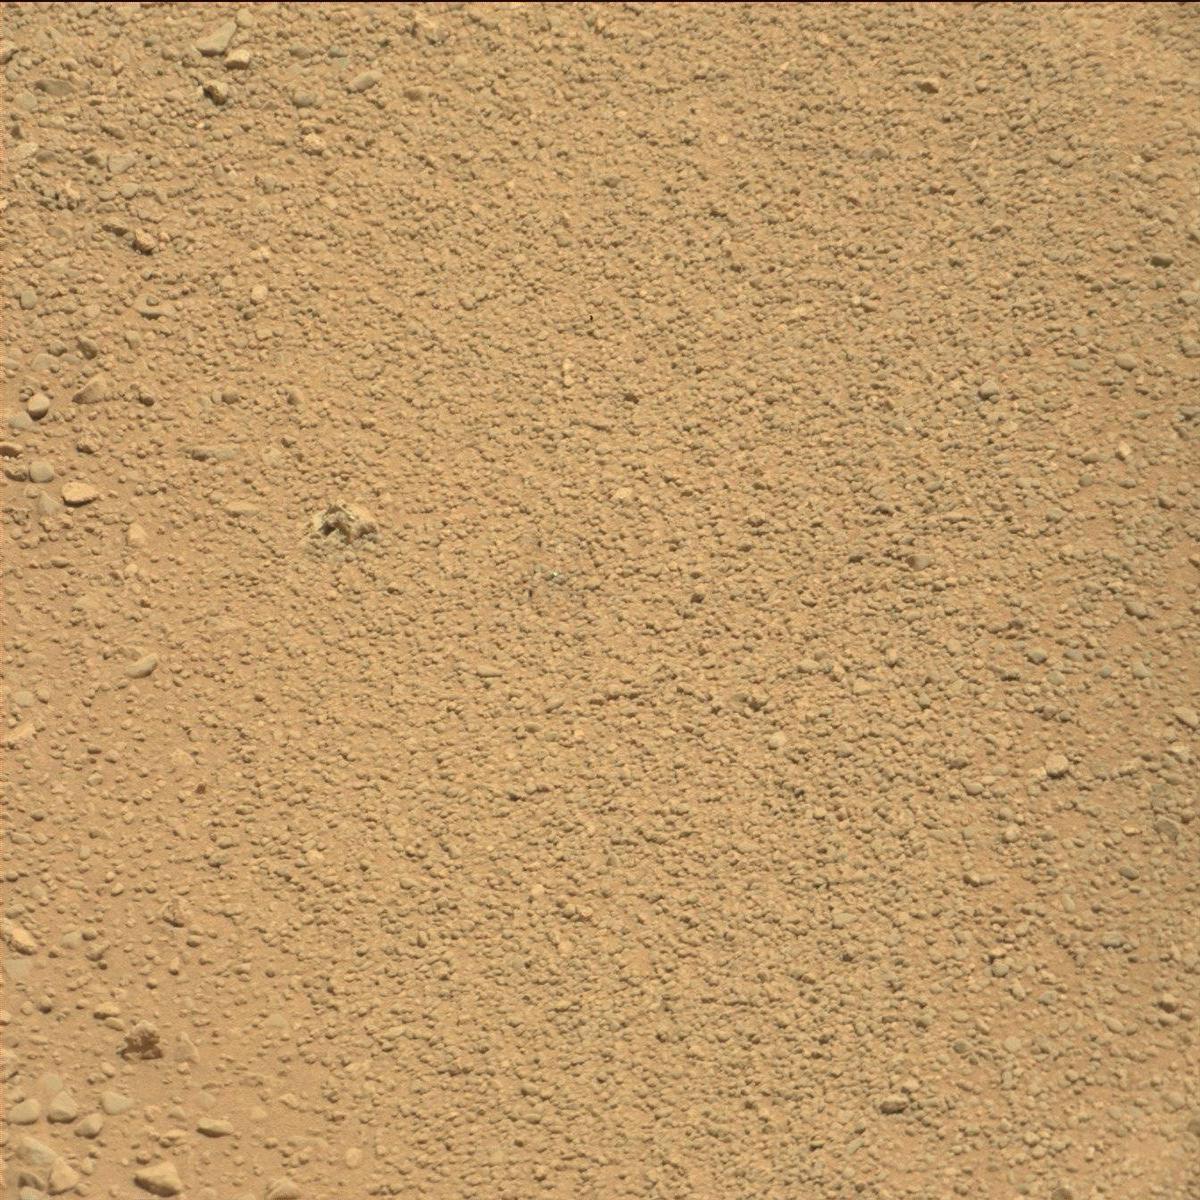
Terrain classes present: Bedrock, Rock, Sand / Soil